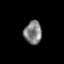
Tissue: skin
Cell type: Epithelial cells
Senescence score: 0.2614
Nuclear area (px): 401
Mean DAPI intensity: 127.369